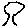
Label: tree